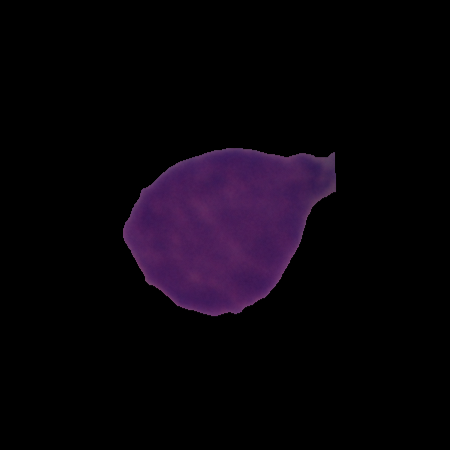
Label: cancer